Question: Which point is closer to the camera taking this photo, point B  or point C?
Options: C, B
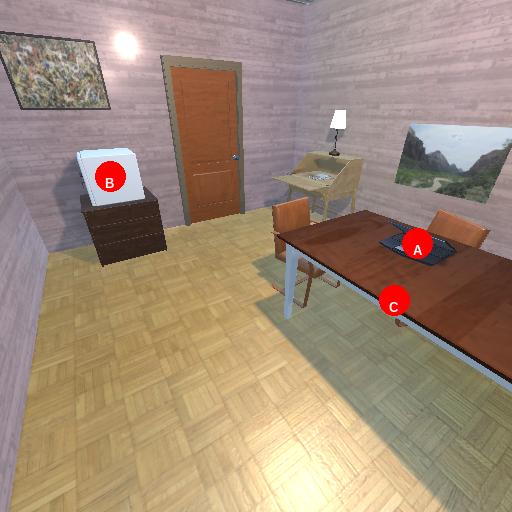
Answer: C